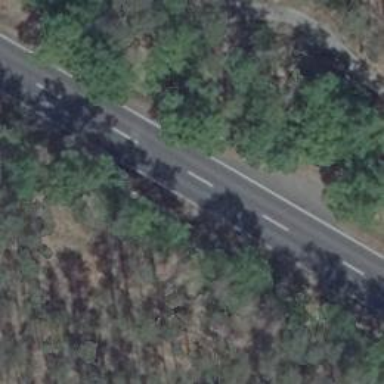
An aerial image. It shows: Secondary road with asphalt surface.